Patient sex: M
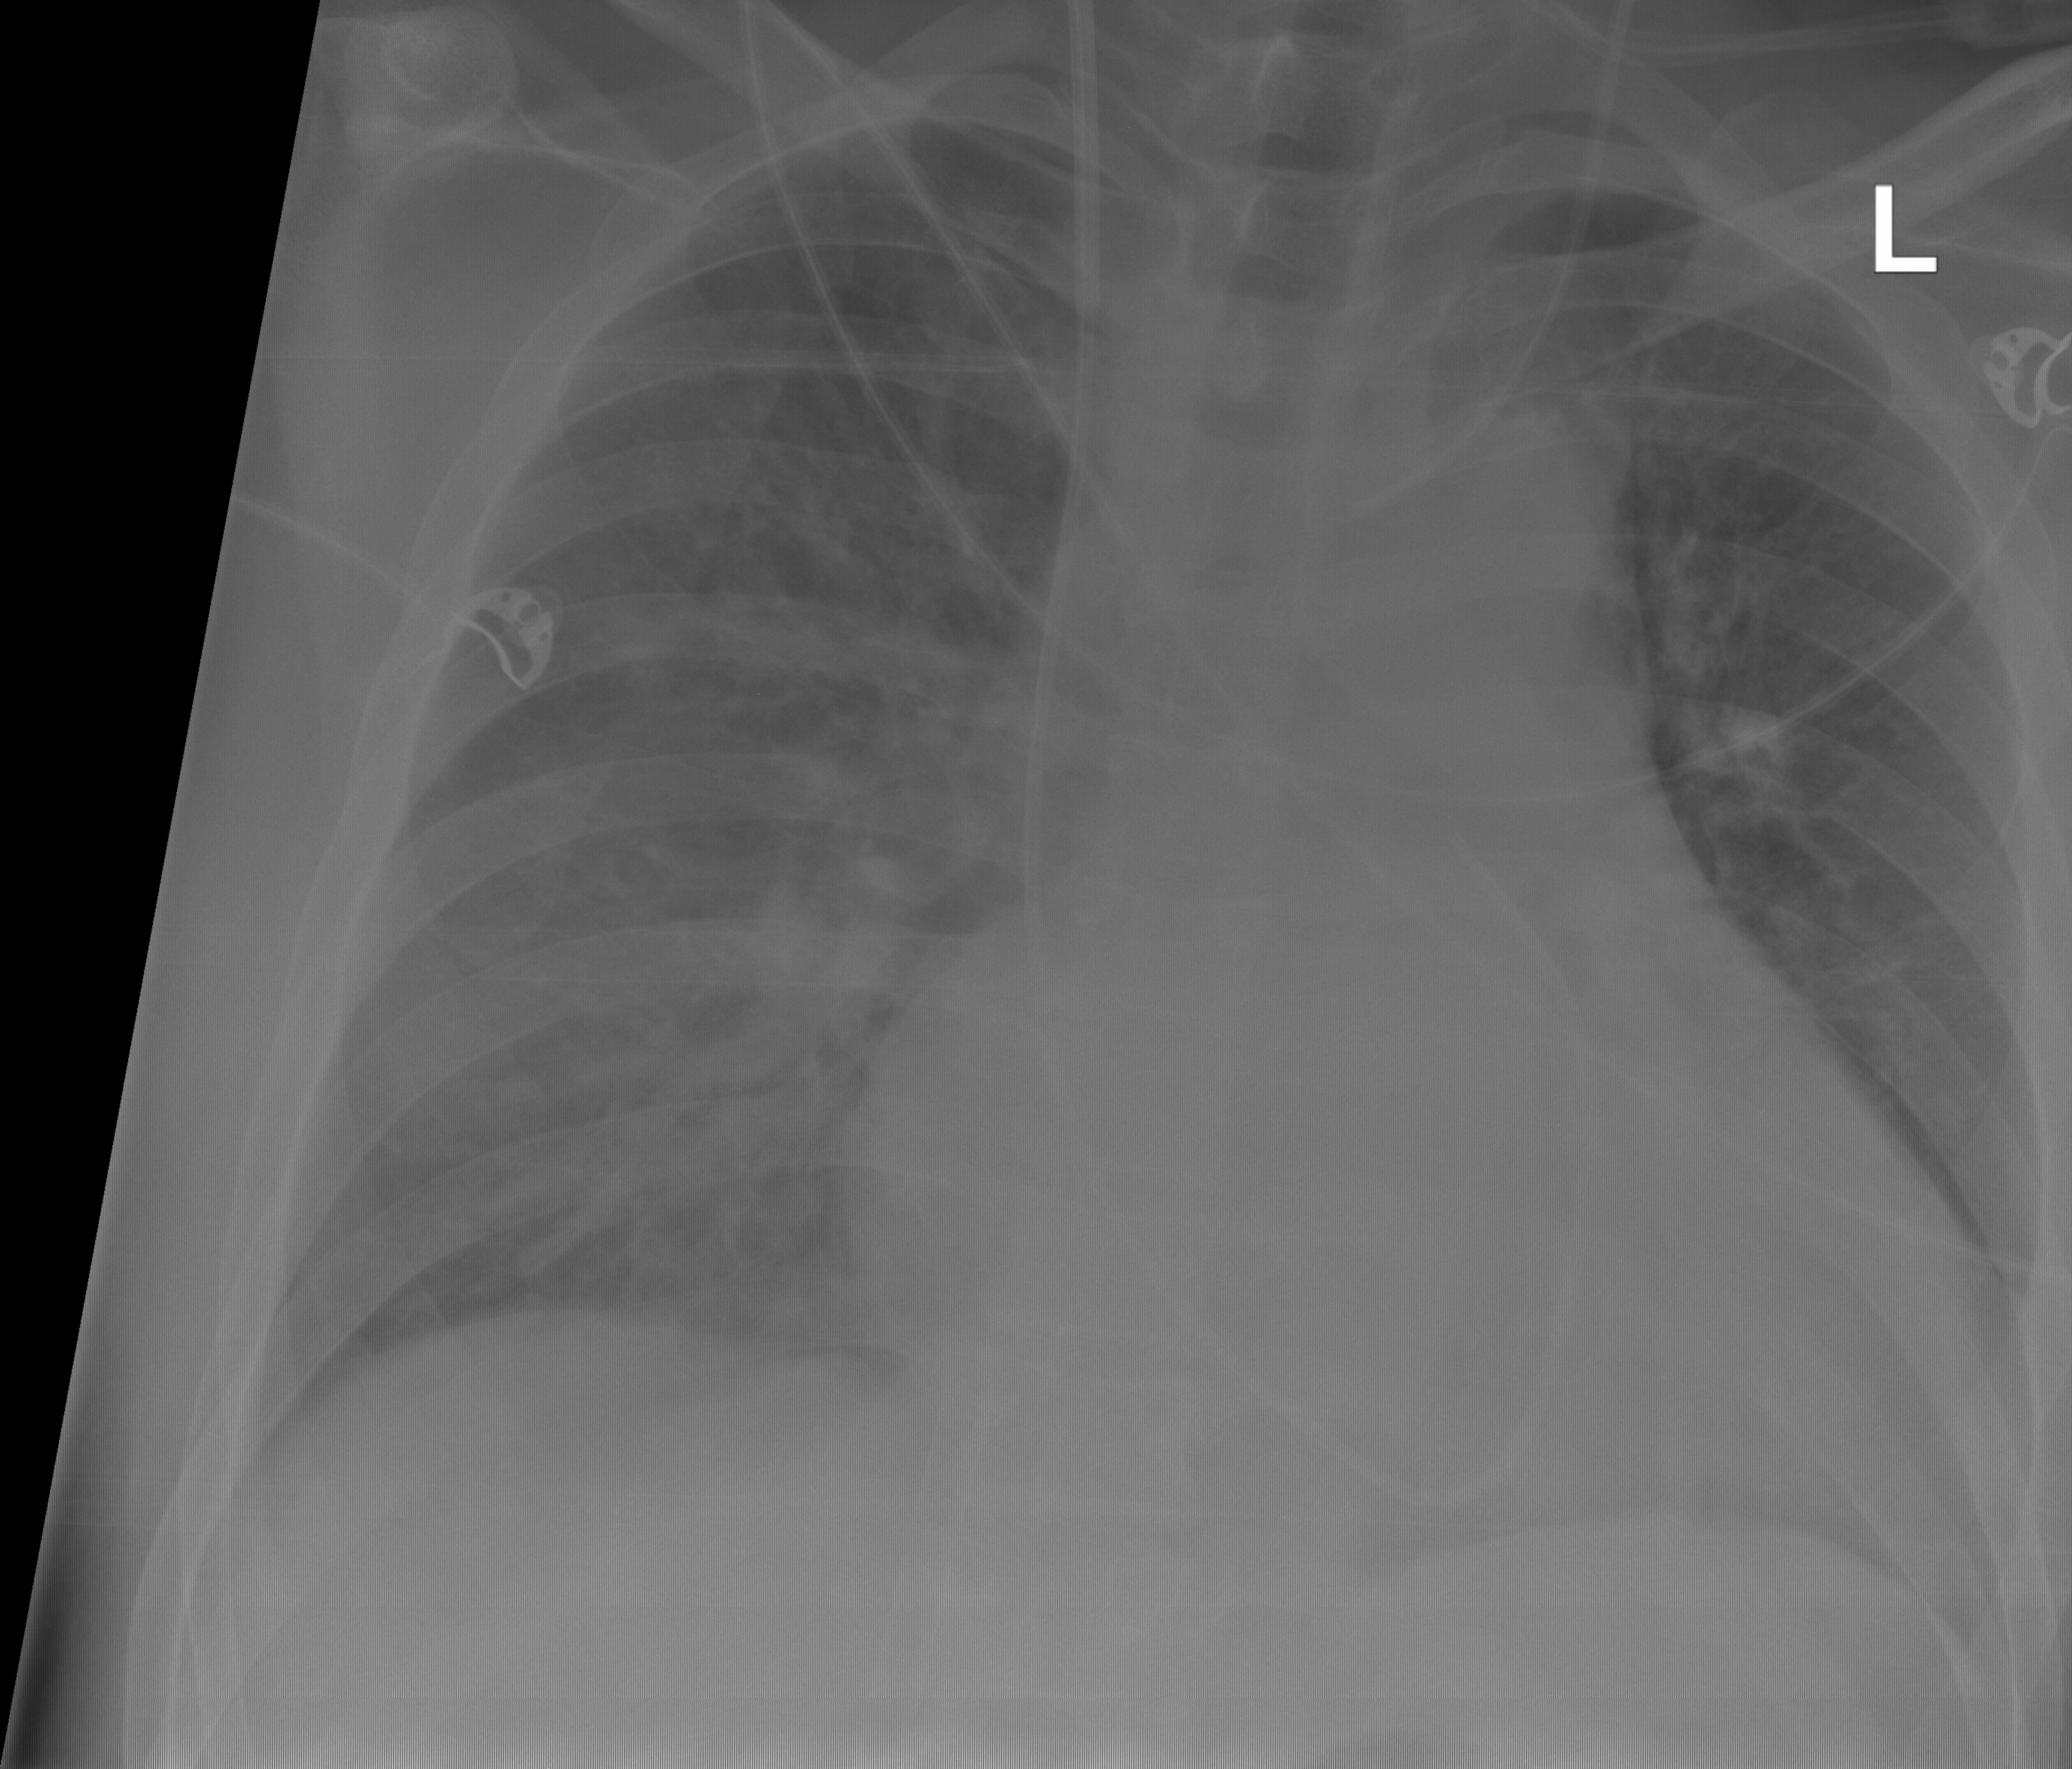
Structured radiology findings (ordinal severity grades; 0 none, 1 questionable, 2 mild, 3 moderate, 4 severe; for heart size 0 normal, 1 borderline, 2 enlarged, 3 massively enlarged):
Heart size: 2
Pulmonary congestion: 2
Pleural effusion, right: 0
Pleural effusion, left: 0
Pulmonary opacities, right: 0
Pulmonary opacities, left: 0
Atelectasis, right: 2
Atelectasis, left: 0